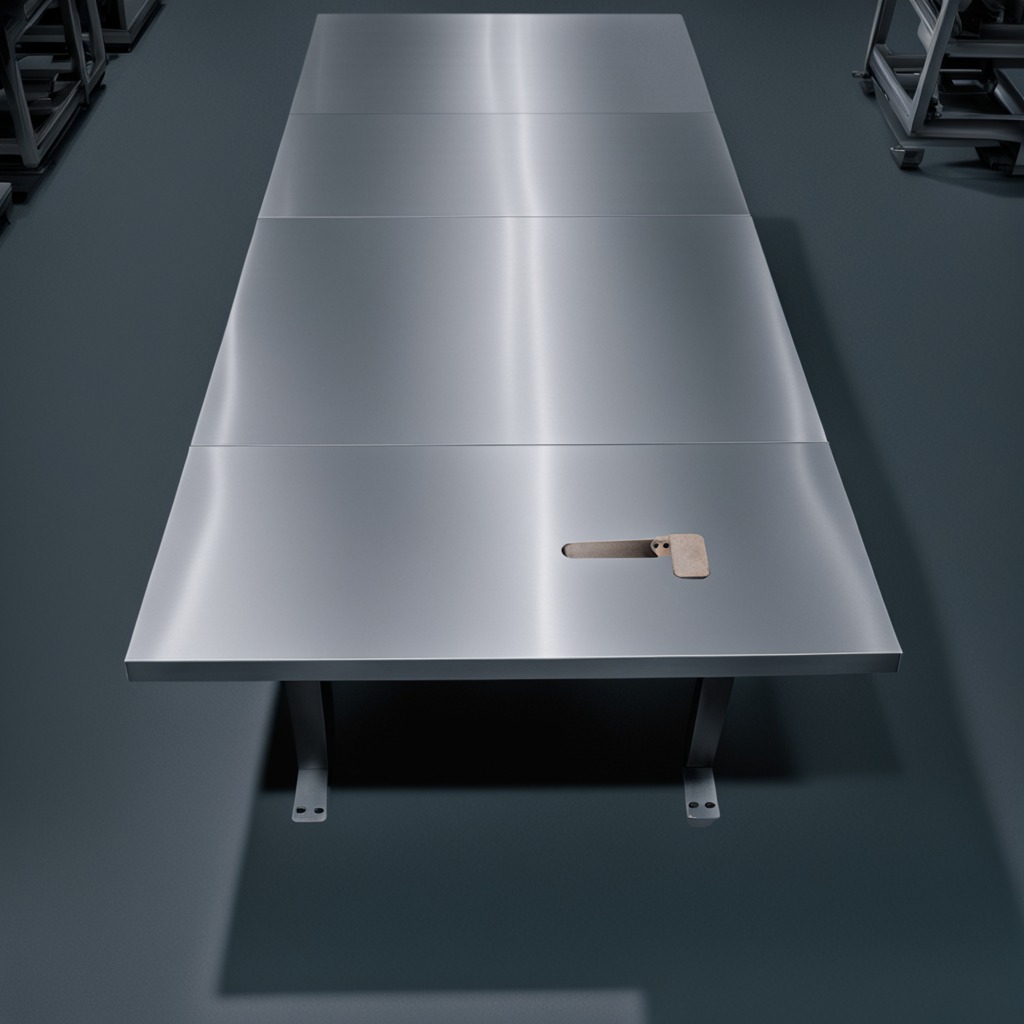
A metal saw is lying on the tabletop.